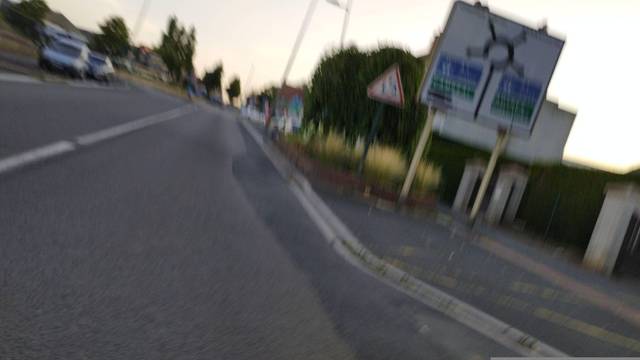
Region: France
Coordinates: 50.293, 2.794